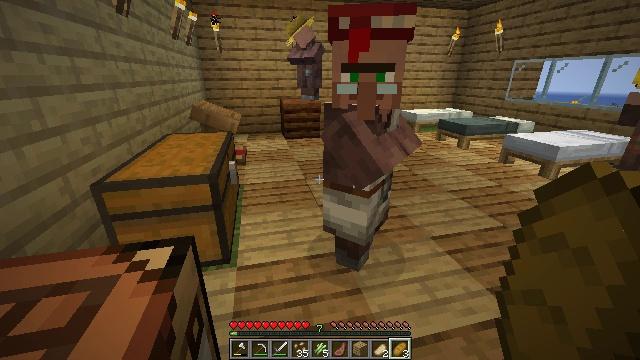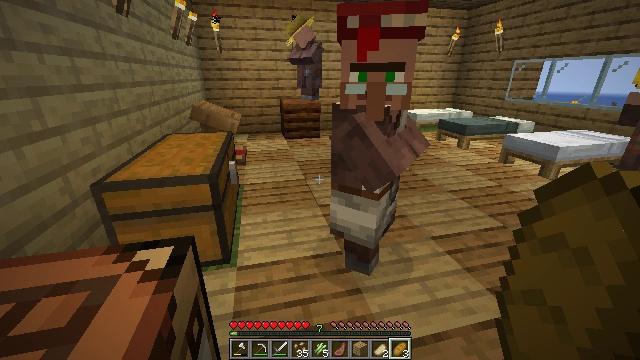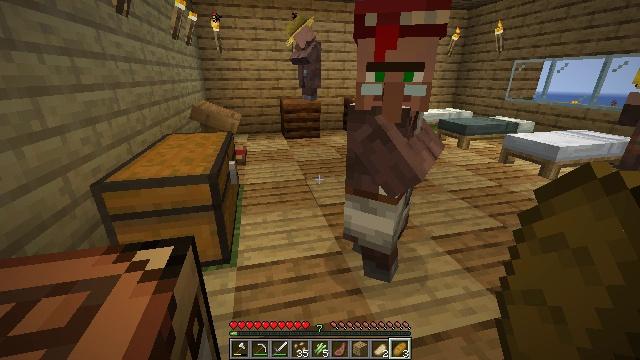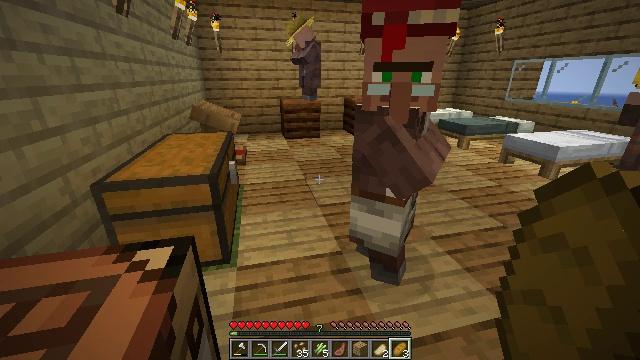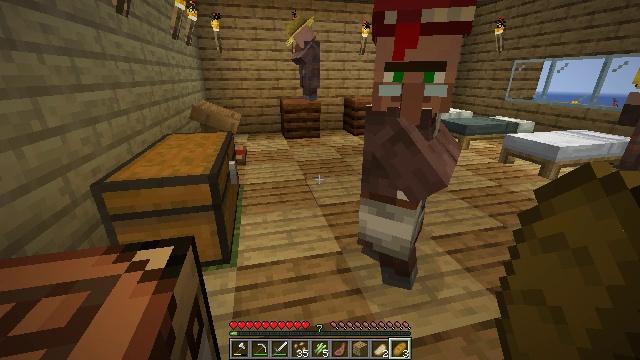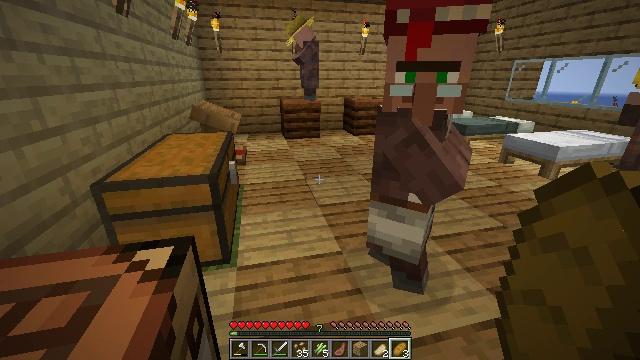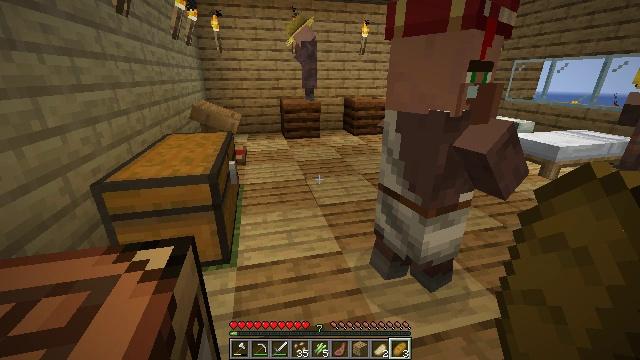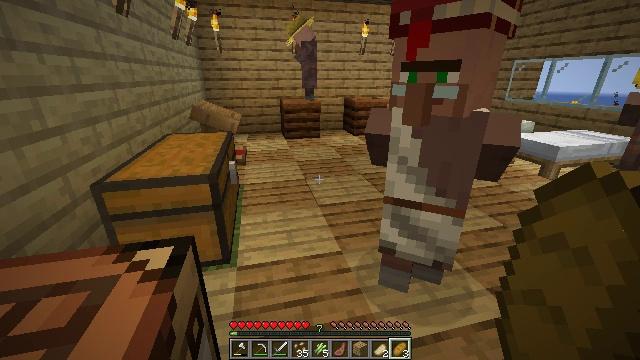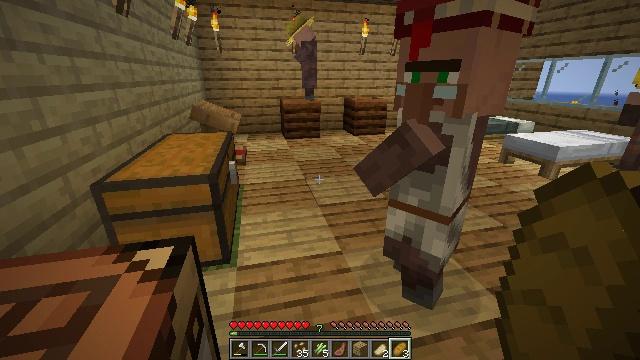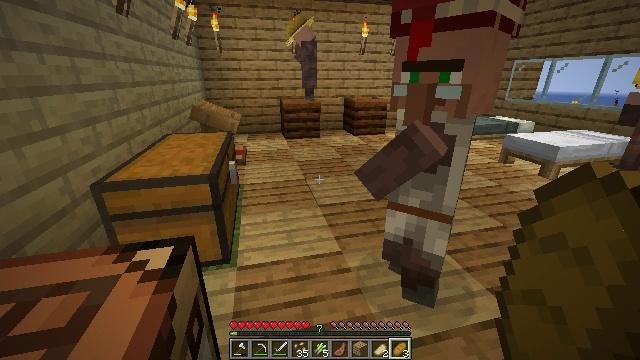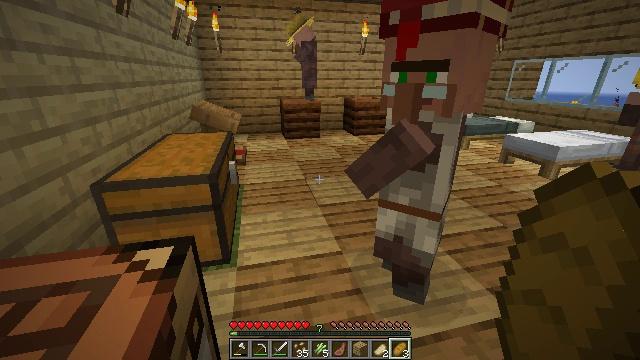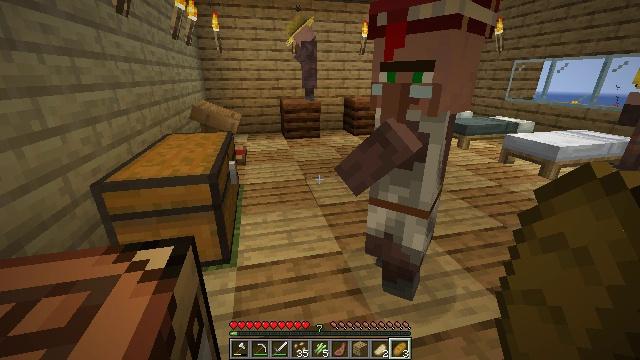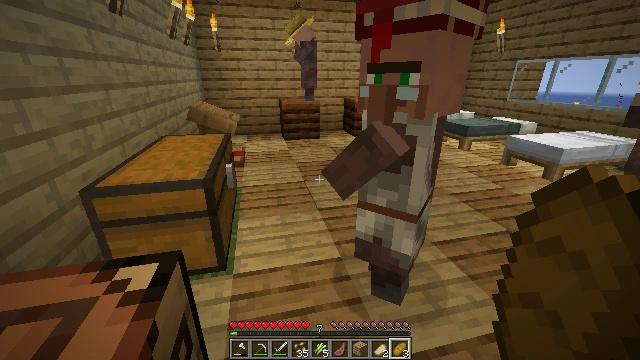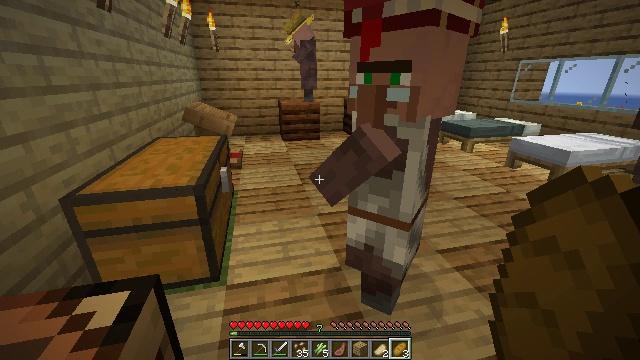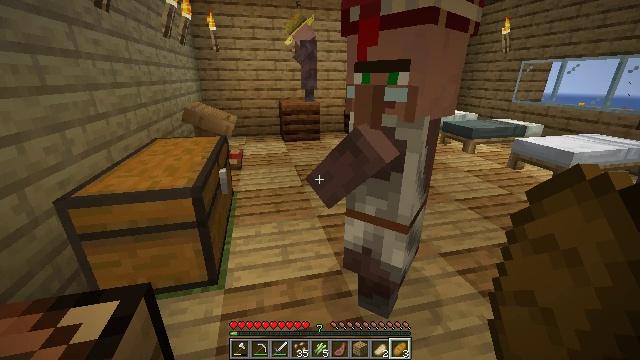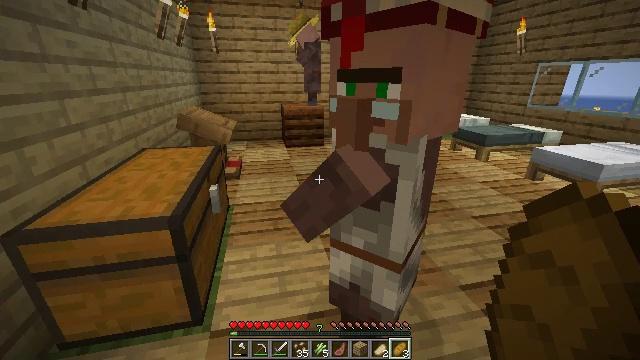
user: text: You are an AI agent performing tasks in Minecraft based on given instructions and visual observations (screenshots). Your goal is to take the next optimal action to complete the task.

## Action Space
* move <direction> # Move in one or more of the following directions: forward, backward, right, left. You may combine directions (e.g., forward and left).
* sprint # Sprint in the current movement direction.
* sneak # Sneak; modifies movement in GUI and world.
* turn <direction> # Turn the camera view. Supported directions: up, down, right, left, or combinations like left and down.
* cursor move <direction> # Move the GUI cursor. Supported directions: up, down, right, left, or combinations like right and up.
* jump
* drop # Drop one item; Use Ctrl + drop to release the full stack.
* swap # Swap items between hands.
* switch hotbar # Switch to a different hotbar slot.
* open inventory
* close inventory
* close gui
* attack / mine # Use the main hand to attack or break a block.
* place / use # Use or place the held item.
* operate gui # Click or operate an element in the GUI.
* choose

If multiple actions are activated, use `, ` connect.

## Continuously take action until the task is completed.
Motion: motion action
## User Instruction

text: Drop a bread.
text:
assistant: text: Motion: no_op
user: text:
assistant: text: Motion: no_op
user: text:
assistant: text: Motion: no_op
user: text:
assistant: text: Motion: no_op
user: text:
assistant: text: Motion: no_op
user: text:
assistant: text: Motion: no_op
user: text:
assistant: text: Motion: no_op
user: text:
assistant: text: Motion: no_op
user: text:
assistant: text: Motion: no_op
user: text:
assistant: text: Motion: no_op
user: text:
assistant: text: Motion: no_op
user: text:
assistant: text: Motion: move forward
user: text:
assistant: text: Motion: move forward
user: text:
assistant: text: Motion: move forward
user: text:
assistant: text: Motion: move forward
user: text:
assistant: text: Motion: move forward
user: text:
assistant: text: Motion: move forward
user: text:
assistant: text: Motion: move forward
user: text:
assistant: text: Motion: move forward
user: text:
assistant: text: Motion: move forward
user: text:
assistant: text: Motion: move forward
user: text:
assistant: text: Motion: move forward
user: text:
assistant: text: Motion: move forward
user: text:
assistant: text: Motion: move forward
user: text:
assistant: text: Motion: move forward
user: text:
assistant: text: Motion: move forward
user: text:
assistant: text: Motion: move forward
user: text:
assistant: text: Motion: move forward
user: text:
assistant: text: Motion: move forward
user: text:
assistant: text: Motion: move forward